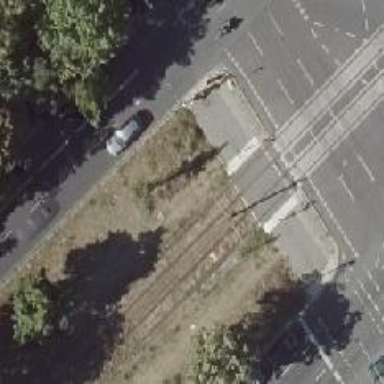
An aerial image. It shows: Tram crossing with traffic signals.